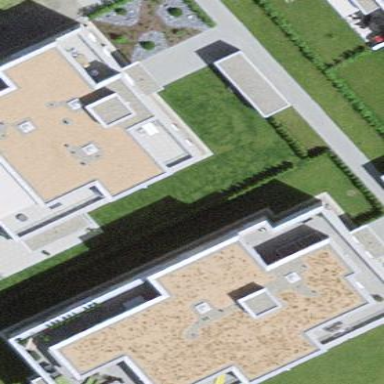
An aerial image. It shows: Image showing building with apartments.